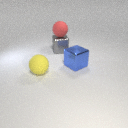
large yellow rubber sphere to the left of large gray metal cube